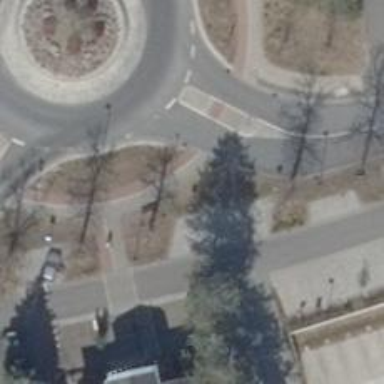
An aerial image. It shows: Bicycle repair station is available.